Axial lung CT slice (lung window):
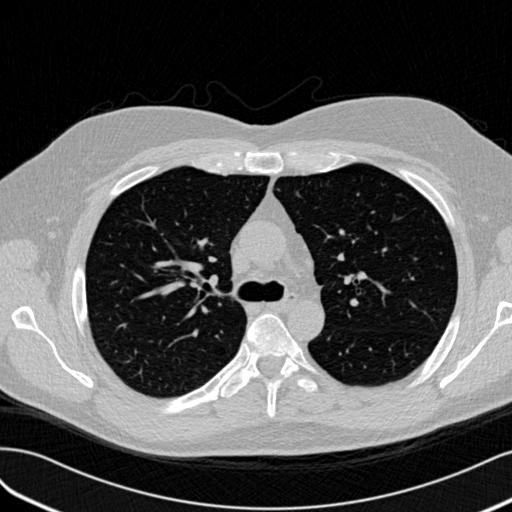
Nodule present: no